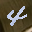
Label: 4